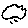
Label: cloud